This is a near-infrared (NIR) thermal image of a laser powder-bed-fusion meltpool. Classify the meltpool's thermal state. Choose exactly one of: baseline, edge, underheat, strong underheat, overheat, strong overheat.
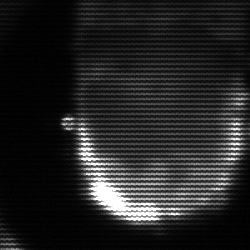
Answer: baseline